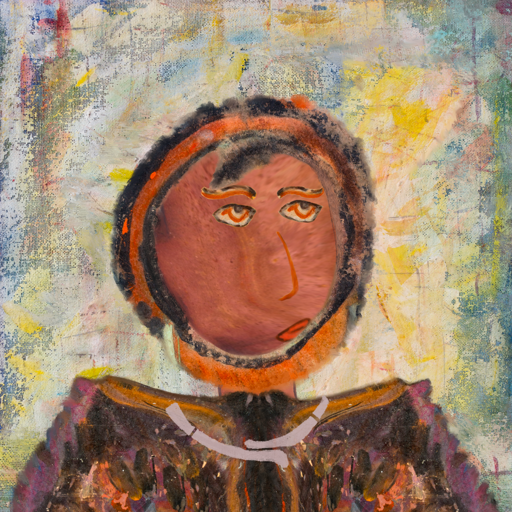
Background: Irani, Head And Neck Side: Mother_And_Son_Mother, Face Side: Experience, Bust: Gypsy_Queen, Hair Side: Childish, Head Accessory: Blank, Second Necklace: Blank, Necklace: Hypocrite_2, Baby: Blank